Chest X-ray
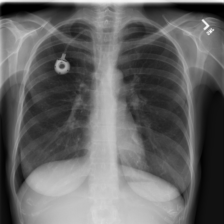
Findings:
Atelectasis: negative
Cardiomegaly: negative
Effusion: negative
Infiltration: negative
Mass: negative
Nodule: negative
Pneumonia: negative
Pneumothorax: negative
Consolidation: negative
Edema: negative
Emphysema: negative
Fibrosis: negative
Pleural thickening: negative
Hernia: negative